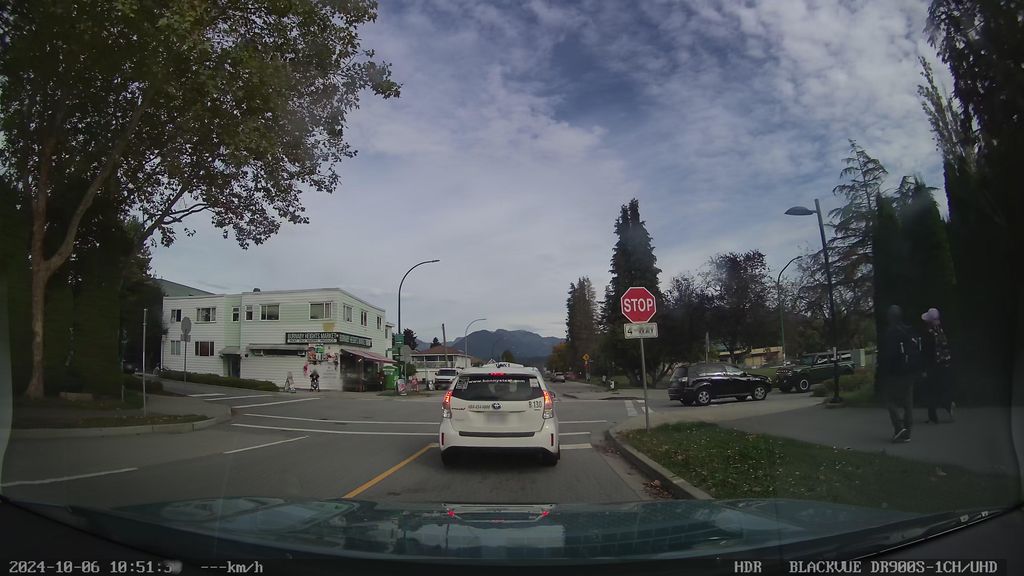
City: vancouver